Aerial crown-view tile of a tropical tree (Barro Colorado Island, Panama), acquired 20240611:
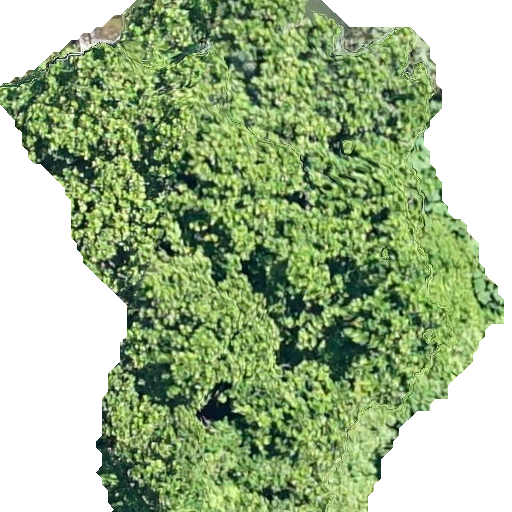
Species: Anacardium excelsum
GBIF accepted scientific name: Anacardium excelsum
Crown area: 301.998 m²